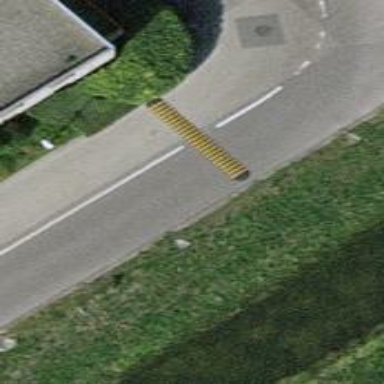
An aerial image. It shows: Bump for traffic calming.